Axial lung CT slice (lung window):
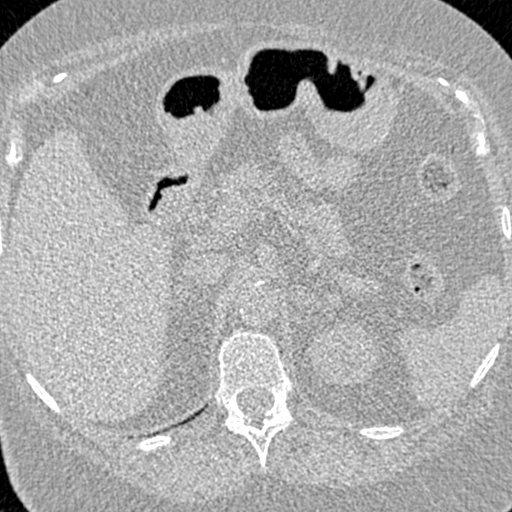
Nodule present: no